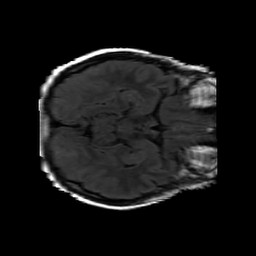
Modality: FLAIR
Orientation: axial
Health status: ill
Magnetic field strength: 3 T